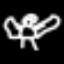
Label: angel